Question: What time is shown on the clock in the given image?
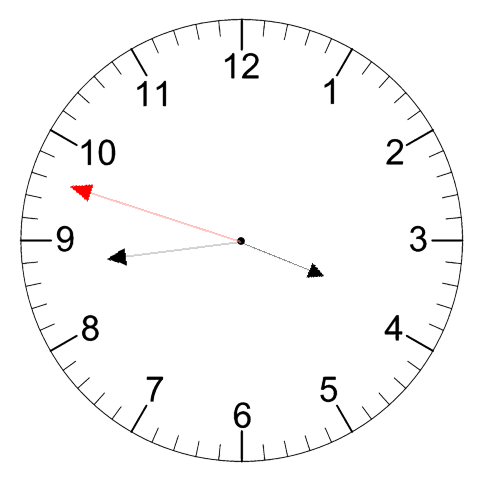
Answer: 03:43:48